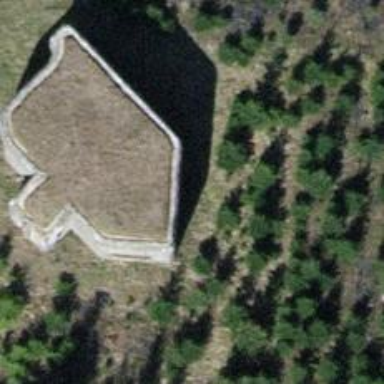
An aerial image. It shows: Military bunker.